Question: This is what my output currently looks like (which is not how I want it) and what the correct output should look like -
I want my program that I am currently making take the inputs from 2 .txt files and then put them into 1 output .txt file but the output has to look something like this
For example, if the two input files contents were:
"Now is the time."
"For the quick brown fox."
Then my output line would be:
"Now foR Is thE quick Time browN fox."
The program should also capitalize the first letter of each word from the first file and the last letter of each word from the
second file until I exhaust one line then transfers all remaining words from the longer line to my
output file unchanged. At the end of each set of lines end with a period and write a line to the
output file like seen above
My current code in c is as follows:
'''
/*
* Copyright (C) 2018 Canton Robinson
*
* This program is free software: you can redistribute it and/or modify
* it under the terms of the GNU General Public License as published by
* the Free Software Foundation, either version 3 of the License, or
* (at your option) any later version.
*
* This program is distributed in the hope that it will be useful,
* but WITHOUT ANY WARRANTY; without even the implied warranty of
* MERCHANTABILITY or FITNESS FOR A PARTICULAR PURPOSE. See the
* GNU General Public License for more details.
*
* You should have received a copy of the GNU General Public License
* along with this program. If not, see <http://www.gnu.org/licenses/>.
*/
#include <stdio.h>
#include <stdlib.h>
int main( int argc, char *argv[] )
{
FILE *fp1 , *fp2, *fp3;
int ch;
if (argc !=4) {
fprintf(stderr, "Usage: mincer File1 File2 destFile
");
exit(EXIT_FAILURE);
}
if ((fp1 = fopen(argv[1], "rb")) ==NULL) {
fprintf(stderr, "Can't open %s
", argv[1]);
exit(EXIT_FAILURE);
}
if ((fp2 = fopen(argv[2], "rb")) ==NULL) {
fprintf(stderr, "Can't open %s
", argv[2]);
exit(EXIT_FAILURE);
}
if ((fp3 = fopen(argv[3], "wb")) ==NULL) {
fprintf(stderr, "Can't open %s
", argv[3]);
fclose(fp1);
fclose(fp2);
exit(EXIT_FAILURE);
}
// Copy contents of first file to file3.txt
while ((ch = fgetc(fp1)) != EOF)
fputc(ch, fp3);
// Copy contents of second file to file3.txt
while ((ch = fgetc(fp2)) != EOF)
fputc(ch, fp3);
printf("Merged %s and %s into %s", argv[1], argv[2], argv[3]);
fclose(fp1);
fclose(fp2);
fclose(fp3);
return 0;
}
'''
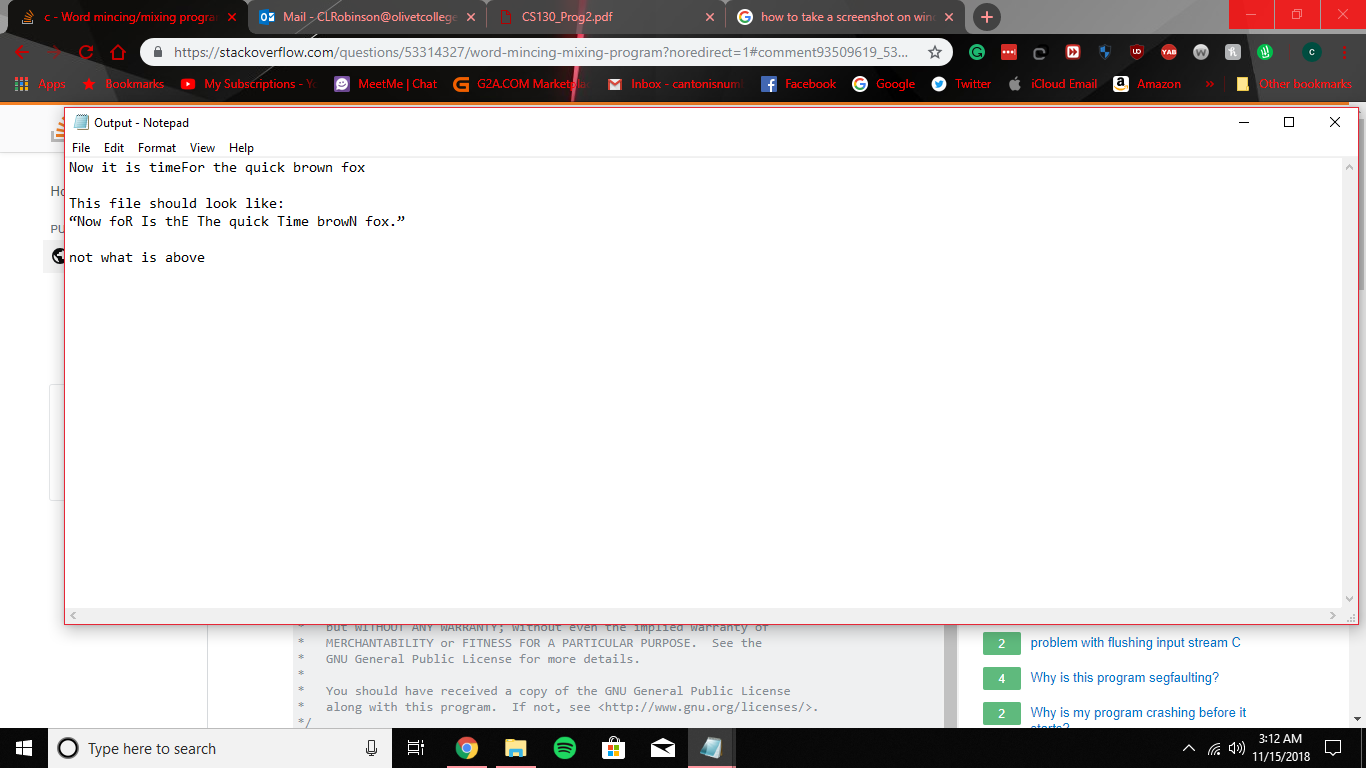
Answer: This loop may do what you want. Sorry, can't test the code.
'''
while(isspace(ch1=fgetc(fp1)));
while(isspace(ch2=fgetc(fp2)));
while(ch1!=EOF || ch2!=EOF) {
if(ch1!=EOF) {
fputc(toupper(ch1), fp3);
while((ch1=fgetc(fp1))!=EOF && !isspace(ch1))
fputc(ch1, fp3);
fputc(' ', fp3);
while(isspace(ch1))
ch1=fgetc(fp1);
}
if(ch2!=EOF) {
for(lch2=ch2; (ch2=fgetc(fp2))!=EOF && !isspace(ch2); lch2=ch2)
fputc(lch2, fp3);
fputc(toupper(lch2), fp3);
fputc(' ', fp3);
while(isspace(ch2))
ch2=fgetc(fp2);
}
}
'''